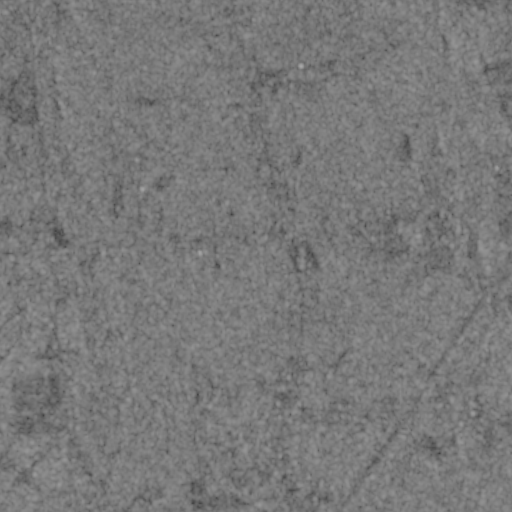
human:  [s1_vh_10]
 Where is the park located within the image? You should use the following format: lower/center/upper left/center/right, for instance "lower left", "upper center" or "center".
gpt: The park is located in the center of the image.
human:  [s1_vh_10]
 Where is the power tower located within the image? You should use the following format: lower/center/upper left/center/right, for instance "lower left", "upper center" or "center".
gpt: The power tower is located in the lower right of the image.
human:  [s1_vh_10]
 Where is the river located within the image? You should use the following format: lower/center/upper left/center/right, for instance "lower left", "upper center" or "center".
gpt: The river is located in the lower left of the image.
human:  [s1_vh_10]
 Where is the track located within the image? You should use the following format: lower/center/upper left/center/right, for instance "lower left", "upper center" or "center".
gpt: There is no track in the image.

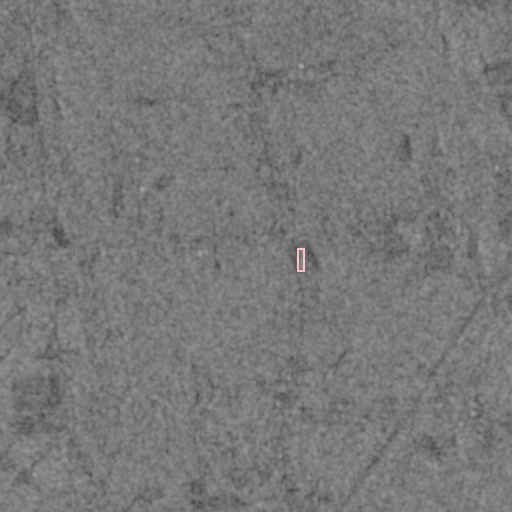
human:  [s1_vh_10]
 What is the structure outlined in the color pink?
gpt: The structure outlined in pink is a building.
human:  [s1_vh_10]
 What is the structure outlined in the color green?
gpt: There is no green outline.